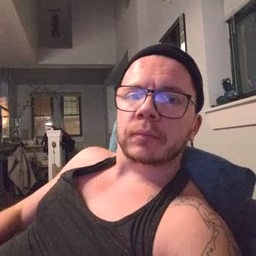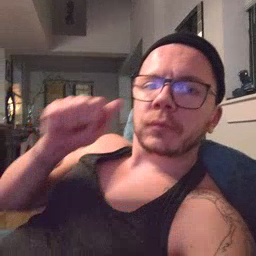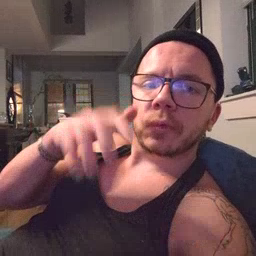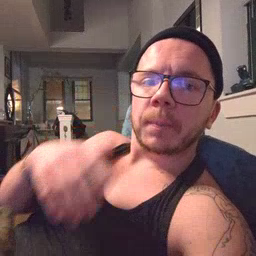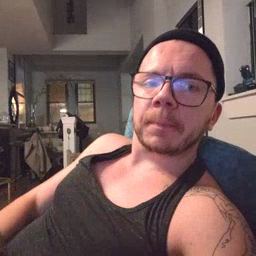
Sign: drop